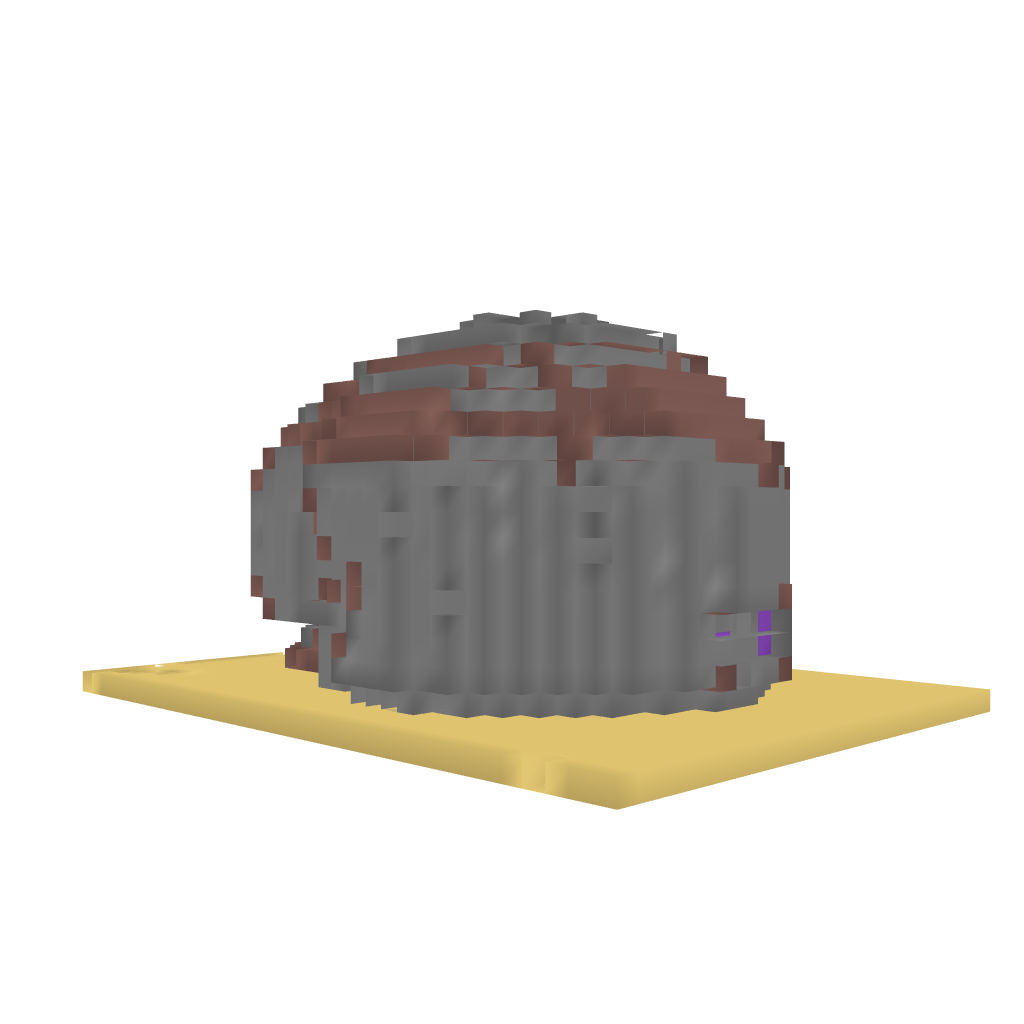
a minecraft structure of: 3d skull house looks like a large stone